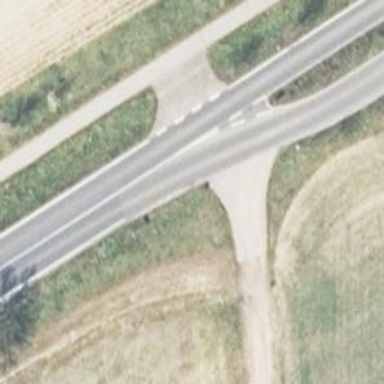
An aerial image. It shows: Primary road with asphalt surface.